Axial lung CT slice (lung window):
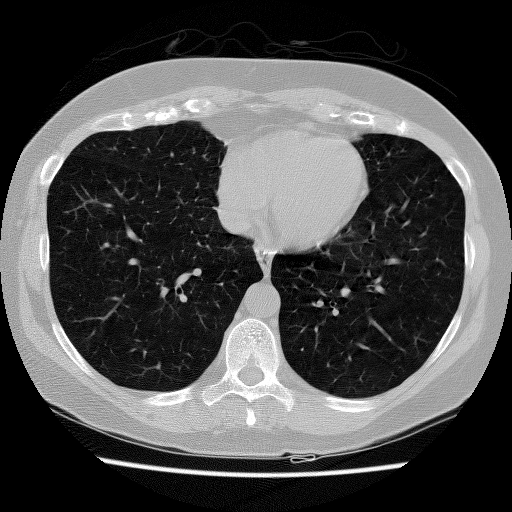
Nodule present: no